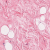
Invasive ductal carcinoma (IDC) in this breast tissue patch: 0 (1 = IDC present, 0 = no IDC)